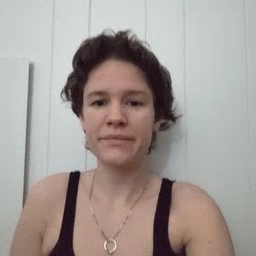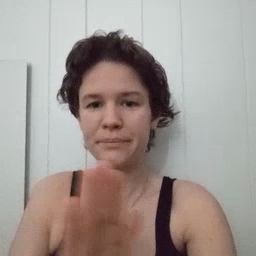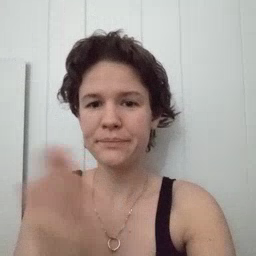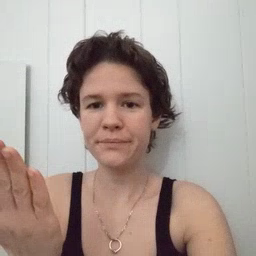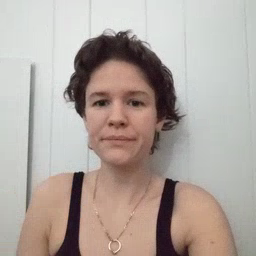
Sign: book